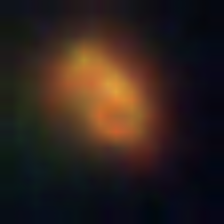
Taxon: NanoPlankton
Group: Other